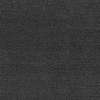
Atmospheric dust classification: dusty